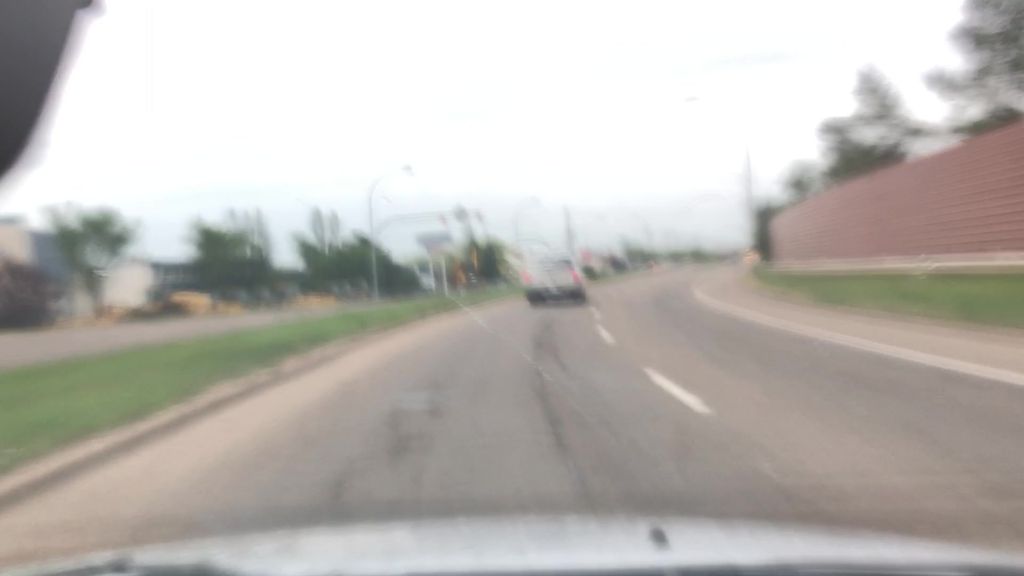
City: edmonton